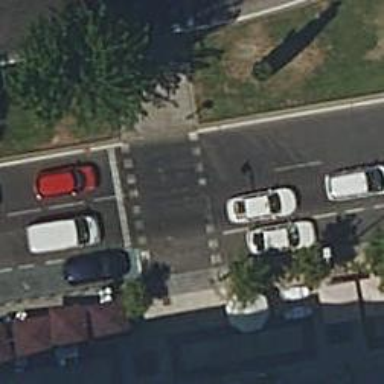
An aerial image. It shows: Kerb barrier.